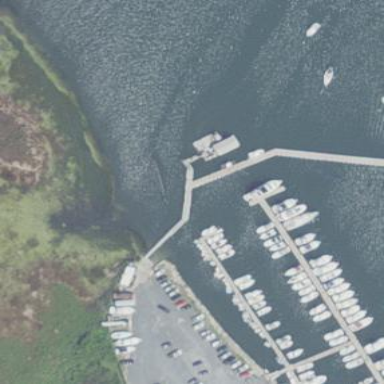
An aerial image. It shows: Man-made pier.